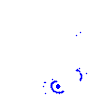
Particle: proton